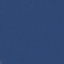
Label: SeaLake